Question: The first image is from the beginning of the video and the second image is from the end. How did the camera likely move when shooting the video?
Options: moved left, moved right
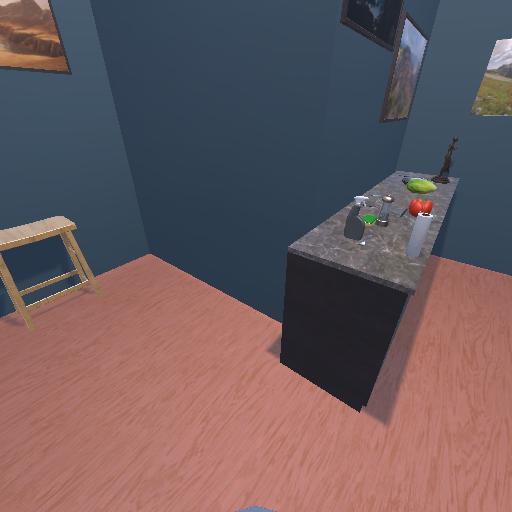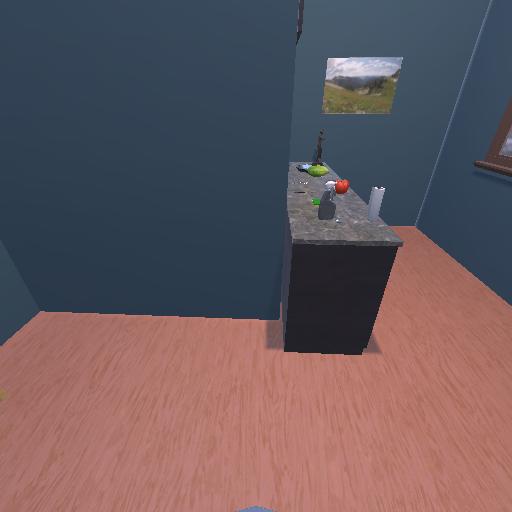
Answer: moved left